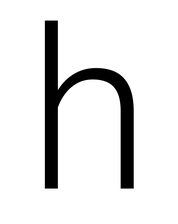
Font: Roboto_Light